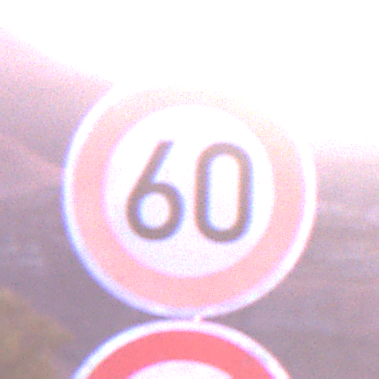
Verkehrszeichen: Geschwindigkeit60
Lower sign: UeberholverbotKraftfahrzeuge
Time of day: Dawn
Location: Outdoor (Nature)
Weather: PartlyCloudy
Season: NotSpecified
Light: Natural